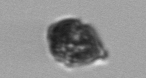
Label: Kryptoperidinium_triquetrum